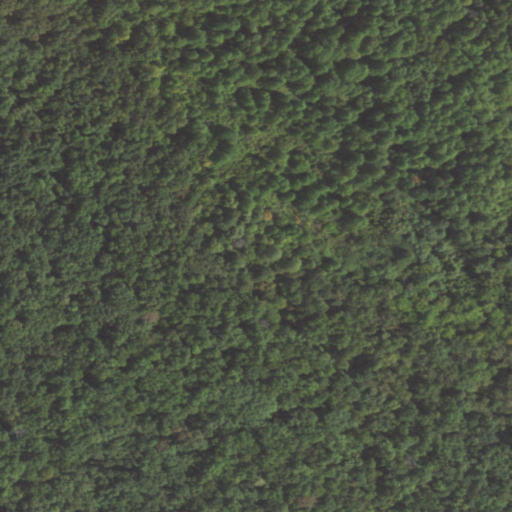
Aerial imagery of mountain in Illinois named Crow Hill containing deciduous forest, open development, and mixed forest